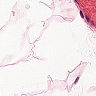
Metastatic tissue present: no